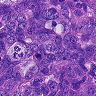
Metastatic tissue present: yes